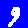
Digit: 9